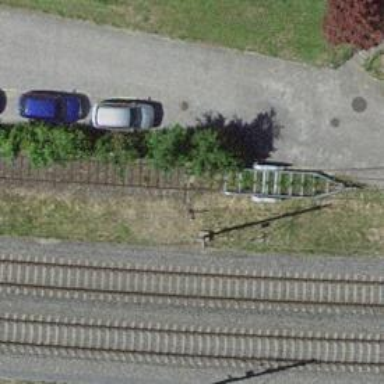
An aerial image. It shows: Railway switch.